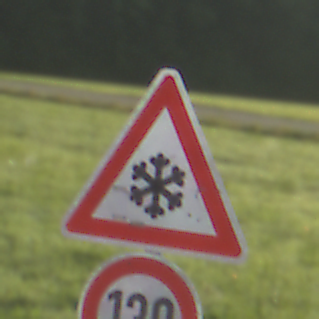
Verkehrszeichen: SchneeOderEisglaette
Zusatzzeichen unten: Geschwindigkeit130
Umgebung: Outdoor, Nature
Tageszeit: MorningAfternoon
Wetter: Clear
Licht: Natural
Jahreszeit: NotSpecified
Kontrast: HighContrast